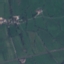
Land use / land cover class: Pasture